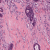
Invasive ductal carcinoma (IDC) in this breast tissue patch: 1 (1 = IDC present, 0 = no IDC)